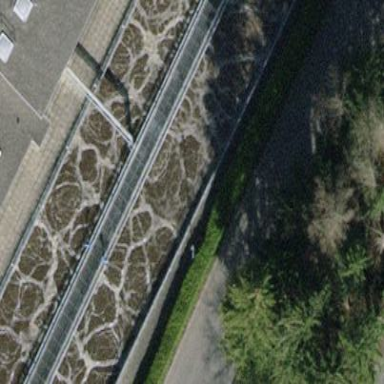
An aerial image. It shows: Image of wastewater.